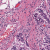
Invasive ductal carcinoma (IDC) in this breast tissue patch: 1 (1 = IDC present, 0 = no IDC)